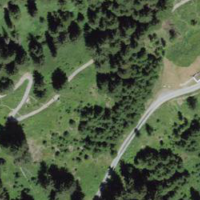
EUNIS habitat code: 43
Species observed at this site:
Campanula barbata
Protaetia cuprea
Parus major
Cirsium heterophyllum
Sambucus racemosa
Prunella modularis
Nucifraga caryocatactes
Phoenicurus phoenicurus
Sitta europaea
Aglais urticae
Fragaria vesca
Plantago media
Gymnadenia conopsea
Periparus ater